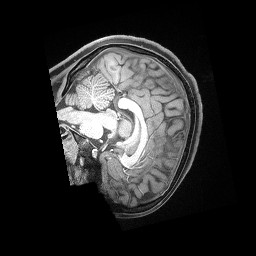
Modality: T1w
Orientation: sagittal
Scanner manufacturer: siemens
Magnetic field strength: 3 T
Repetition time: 2.53 s
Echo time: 0.00169 s